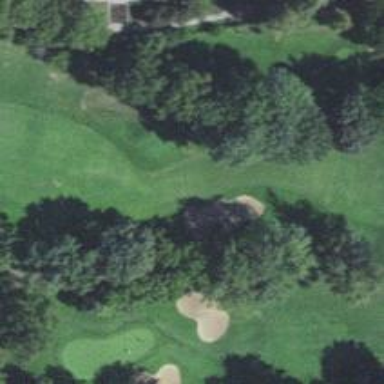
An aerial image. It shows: Well-maintained grassy area designated for golfing. It is mown fairway used for the sport of golf.